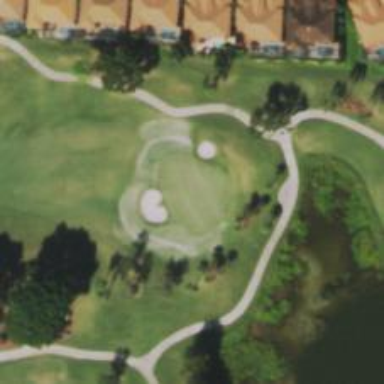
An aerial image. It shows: Golf hole.